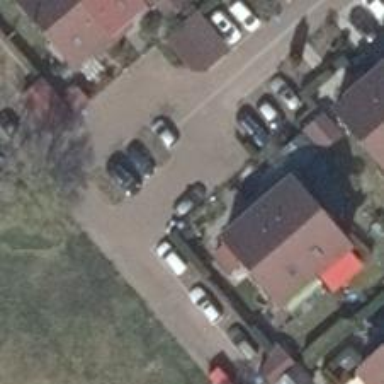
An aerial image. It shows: Living street.